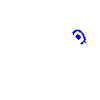
Particle: electron